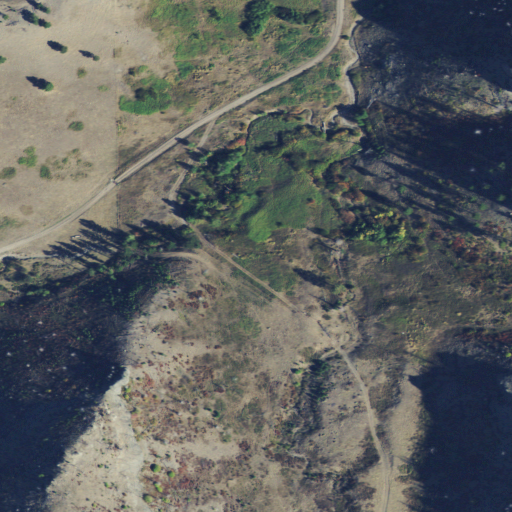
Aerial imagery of valley in Montana named Clark Gulch containing shrub, grassland, and evergreen forest